Question: I am using in my project. I need to change icons on collapse means on show and hide I need to change icons. with bootstrap 3 some shown and hidden functions are showing in internet but I need with Bootstrap 2.3. Please let me know how to fix this.

'''
.arrow-down{
width: 12px;
height: 12px;
background: url(data:image/png;base64,iVBORw0KGgoAAAANSUhEUgAAAAwAAAAMCAYAAABWdVznAAAAAXNSR0IArs4c6QAAAARnQU1BAACxjwv8YQUAAAAJcEhZcwAAAHwAAAB8ARUP7eQAAAAYdEVYdFNvZnR3YXJlAHBhaW50Lm5ldCA0LjAuNWWFMmUAAACISURBVChTvc+xCoNAEIThDXkQH8FCYhGwsRLEgJ2lEN81VQg2toIW2qVK7z9RREEtHfjg7liWOTslIZzxeJhgYhU+uOmykwQd3rpEaNEg1cMiFzyh4Rc82BU5fqjxf5xS4AstUwMtmJNBm0r4eKCHhtViMzFUTzSsGkd/W9XbrLGXO9zxeG7MBoKmGaM1wCzfAAAAAElFTkSuQmCC) no-repeat right;
}
.arrow-up{
width: 16px;
height: 12px;
background: url(data:image/png;base64,iVBORw0KGgoAAAANSUhEUgAAABAAAAAMCAYAAABr5z2BAAAABGdBTUEAALGPC/xhBQAAAAlwSFlzAAAbrQAAG60BIeRSlQAAABh0RVh0U29mdHdhcmUAcGFpbnQubmV0IDQuMC41ZYUyZQAAANpJREFUOE9jGJzAwsJCyM7OztPMzIwPKkQ8sLe353F2dl7v6ur6BEjPBmI1qBRxAGgAh6OjY4m7u/t/oCF/gQacBtJuUGmiAQvQC7YuLi5fgZr/Ozk5fQCyC6ByxANLS0sxoAsuAzX/dXNz+w9kzwKGDydUmijADPSSA9AVv4CG/Ae5CIhjoXL4gY2NjSjQxlKghtdQb5wGGhYClcYPgBotgQG5BqjxN9TpM4CaNaDS+AEoDQA13ABpBNr+G2hQkpWVFS9UmijABDTAEGj7DqAhIFuZIMLYAAMDAPuUQ9EUeG3QAAAAAElFTkSuQmCC) no-repeat right;
}
.accordion-heading .accordion-toggle{
width:88%;
}
'''
'''
<link href="http://netdna.bootstrapcdn.com/twitter-bootstrap/2.3.2/css/bootstrap-combined.min.css" rel="stylesheet"/>
<script src="https://ajax.googleapis.com/ajax/libs/jquery/2.1.1/jquery.min.js"></script>
<script src="http://netdna.bootstrapcdn.com/twitter-bootstrap/2.3.2/js/bootstrap.min.js"></script>
<div class="accordion" id="accordion2">
<div class="accordion-group">
<div class="accordion-heading">
<a class="accordion-toggle arrow-down" data-toggle="collapse" data-parent="#accordion2" href="#collapseOne">
Collapsible Group Item #1
</a>
</div>
<div id="collapseOne" class="accordion-body collapse in">
<div class="accordion-inner">
<p> first table</p>
<p>First Content</p>
</div>
</div>
</div>
<div class="accordion-group">
<div class="accordion-heading">
<a class="accordion-toggle arrow-up" data-toggle="collapse" data-parent="#accordion2" href="#collapseTwo">
Collapsible Group Item #2
</a>
</div>
<div id="collapseTwo" class="accordion-body collapse">
<div class="accordion-inner">
<p> second table</p>
<p>second Content</p>
</div>
</div>
</div>
</div>
'''
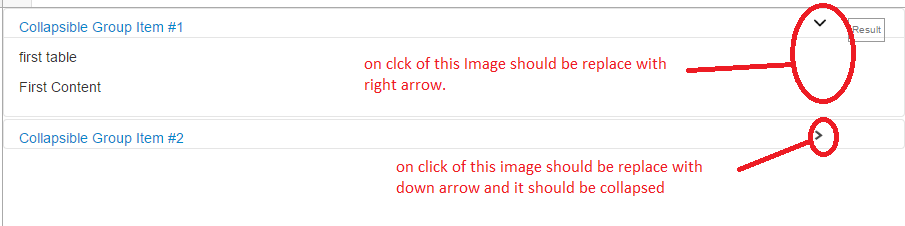
Answer: Updated. Yes - the first pure CSS solution was not satisfactory. If you dare to add some javascript, you can do this :
'''
$('.accordion-group').on('show', function() {
$(this).find('.accordion-toggle').removeClass('arrow-down').addClass('arrow-up');
});
$('.accordion-group').on('hide', function() {
$(this).find('.accordion-toggle').removeClass('arrow-up').addClass('arrow-down');
});
'''
It is using the bootstrap collapse 'hide' / 'show' events directly on the collapse sections. Still without 'width' / 'height', but otherwise similar to the markup in OP.
new demo -> <URL>